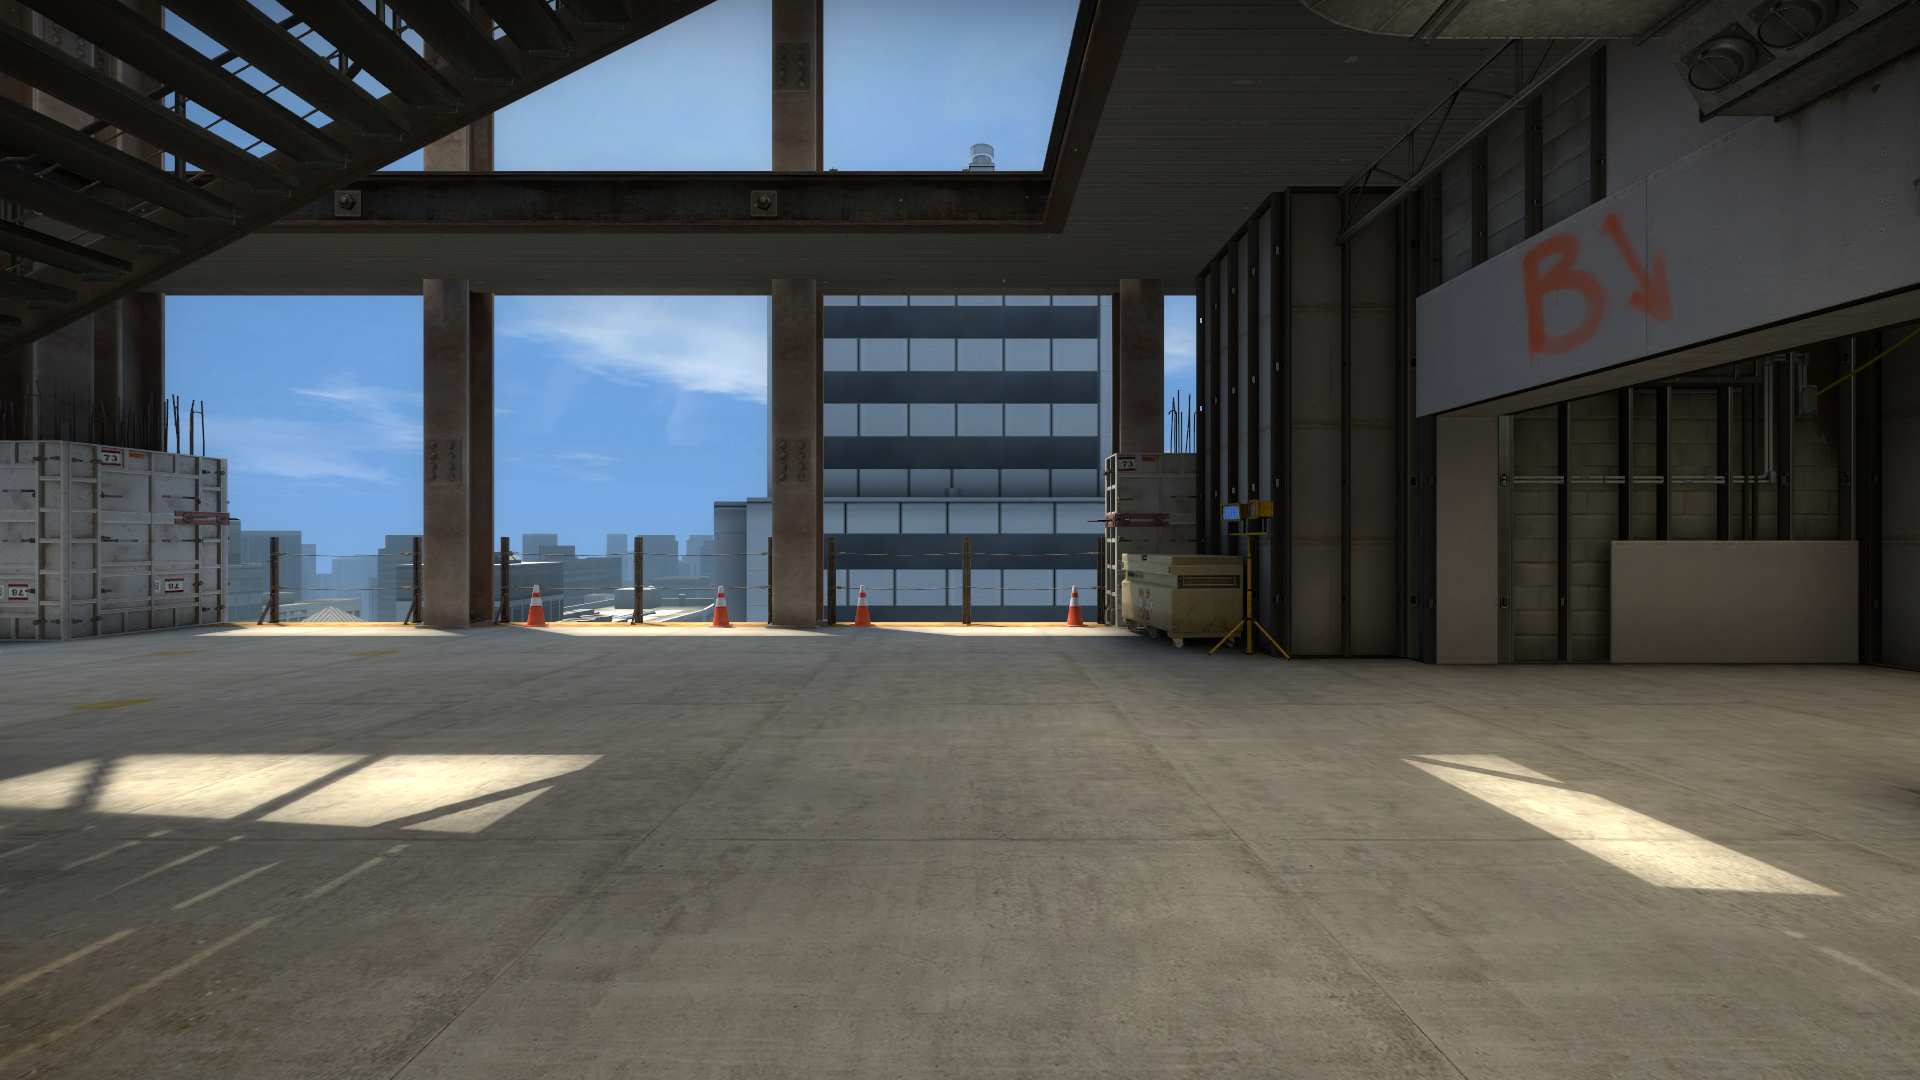
Map: de_vertigo